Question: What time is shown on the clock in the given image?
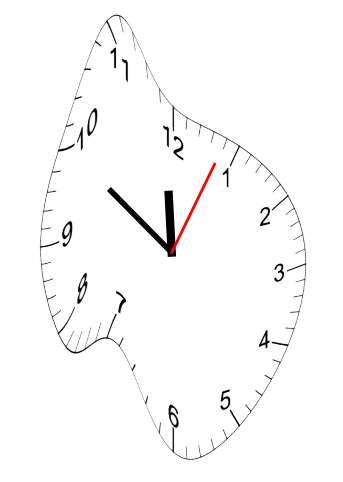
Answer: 11:50:04